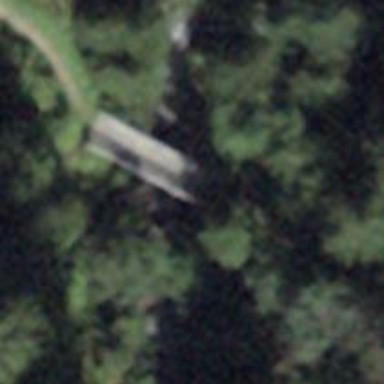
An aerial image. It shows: Path on bridge.